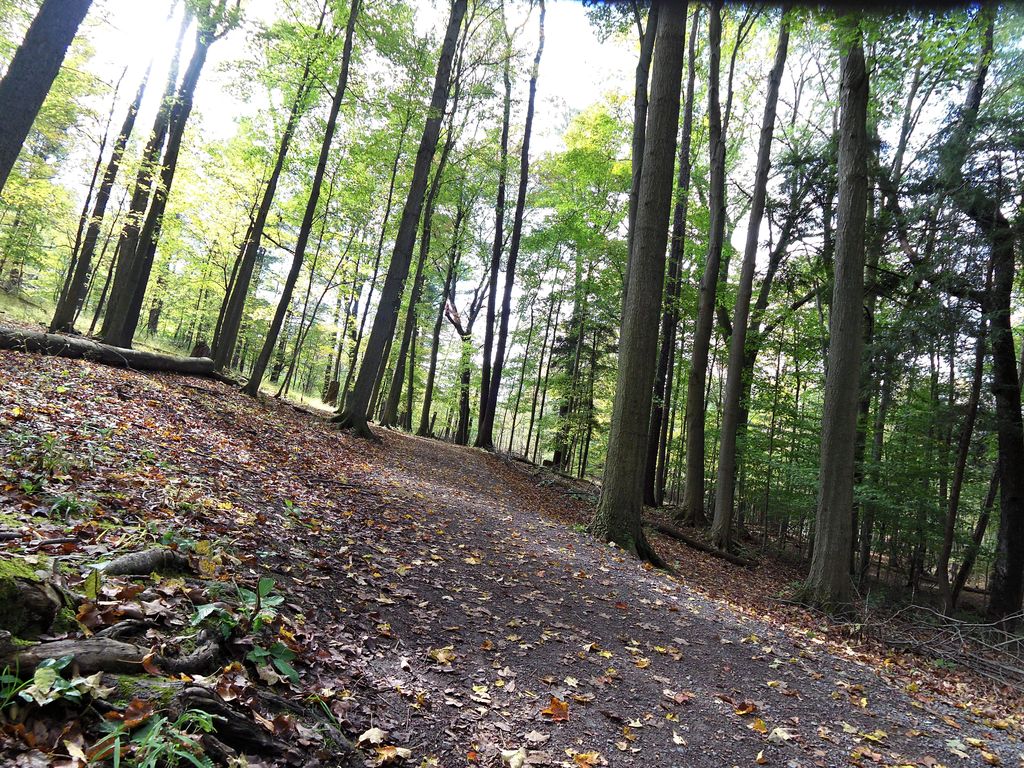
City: hamilton